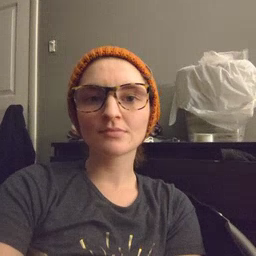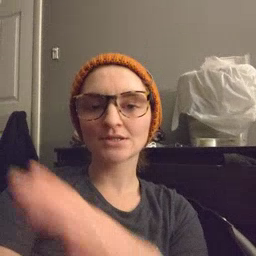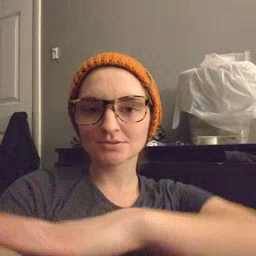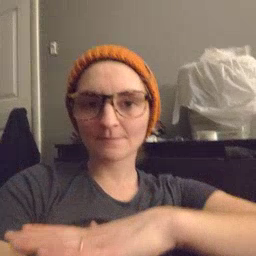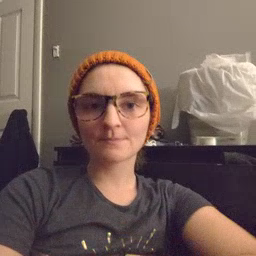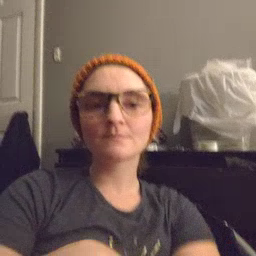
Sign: table